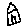
Label: house